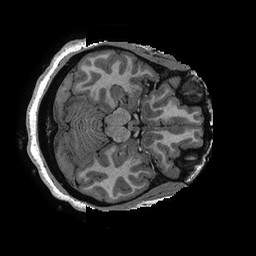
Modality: T1w
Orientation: axial
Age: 35
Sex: female
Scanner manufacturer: ge
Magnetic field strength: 3 T
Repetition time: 0.006952 s
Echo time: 0.00292 s